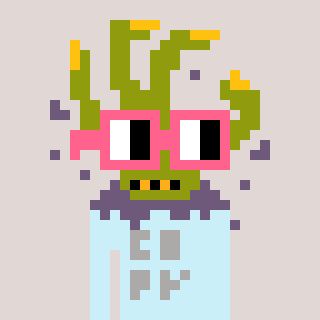
a pixel art character with square pink glasses, a zombie-hand-shaped head and a cold-colored body on a warm background